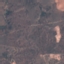
Land use / land cover class: HerbaceousVegetation